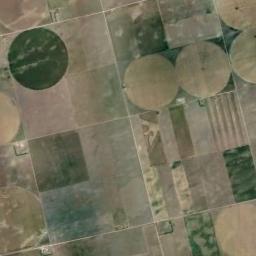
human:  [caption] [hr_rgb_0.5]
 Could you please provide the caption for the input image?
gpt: There are some bare circle farmland and green square farmland .

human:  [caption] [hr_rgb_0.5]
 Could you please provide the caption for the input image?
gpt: Several neatly arranged circular farmland mixed in yellow and green .

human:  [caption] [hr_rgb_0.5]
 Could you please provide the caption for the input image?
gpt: Several khaki circular farmlands and a green circular farmlands are surrounded by some square farmlands .

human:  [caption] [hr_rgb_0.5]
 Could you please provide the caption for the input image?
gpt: Round fields are not green .

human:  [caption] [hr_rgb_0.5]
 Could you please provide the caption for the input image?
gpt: There are some circular farmlands of the same size .